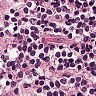
Metastatic tissue present: yes